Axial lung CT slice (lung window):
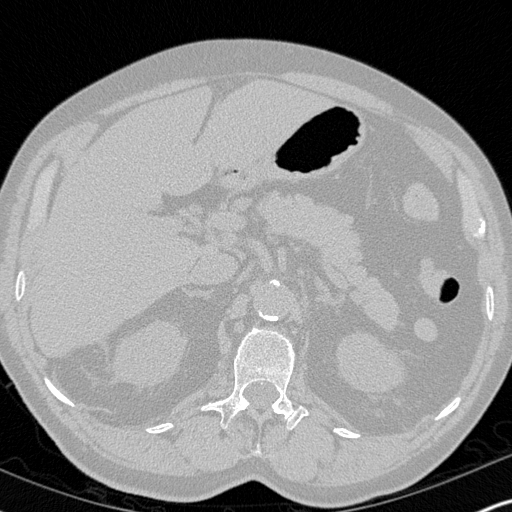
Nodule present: no